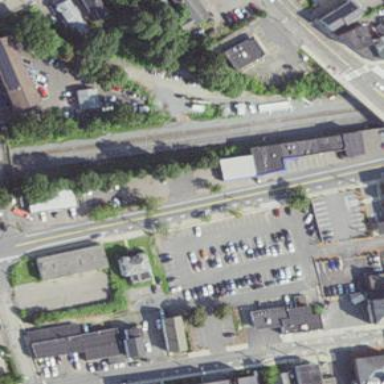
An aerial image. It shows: Commercial area.